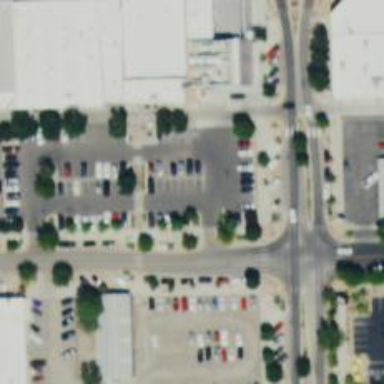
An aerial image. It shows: Parking space is available.